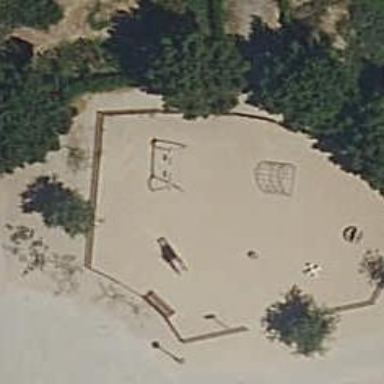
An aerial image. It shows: Playground area for leisure land.